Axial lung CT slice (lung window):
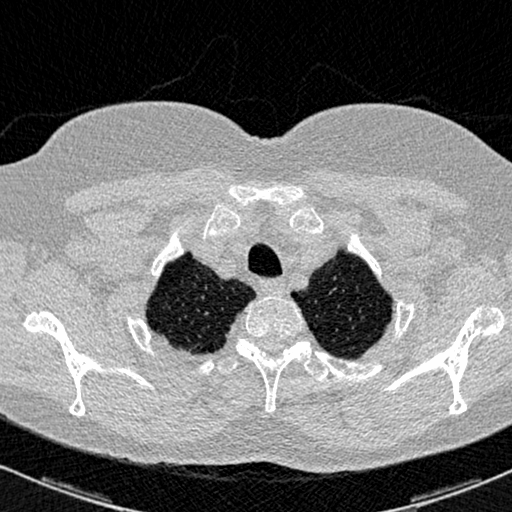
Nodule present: no